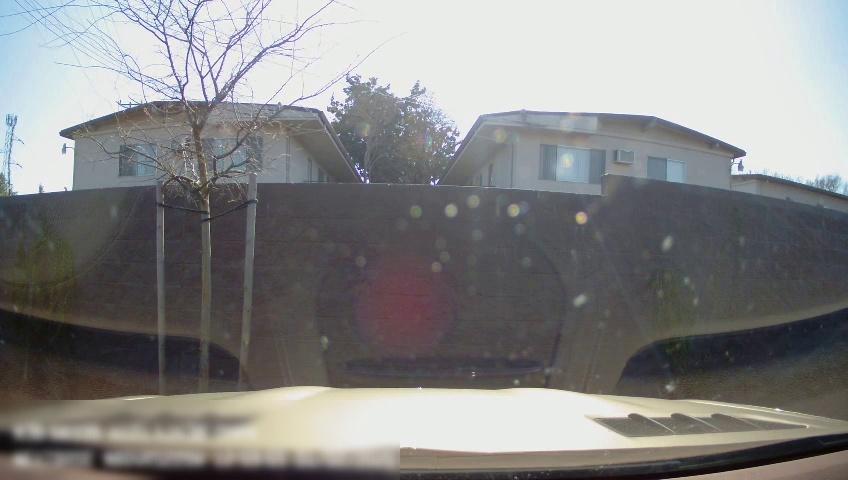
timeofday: Day
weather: Sunny